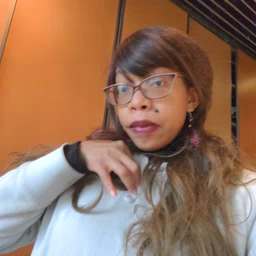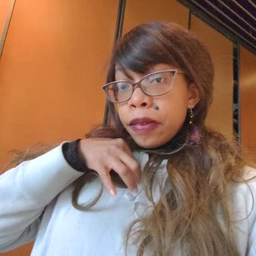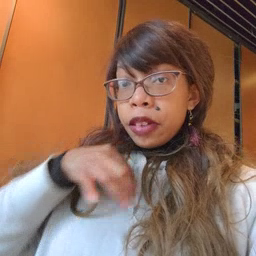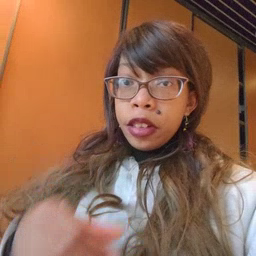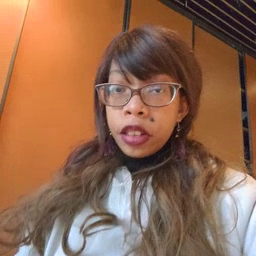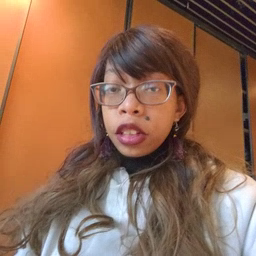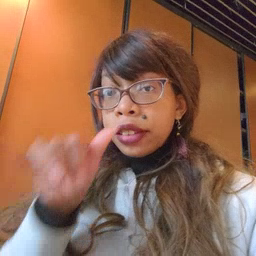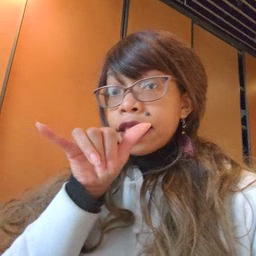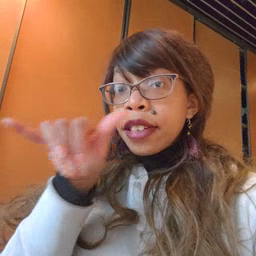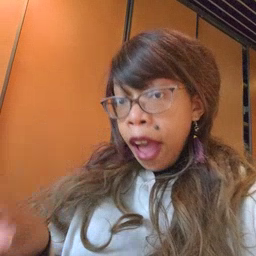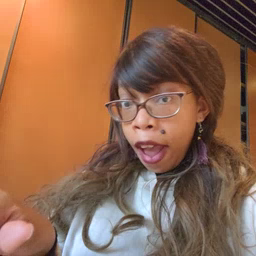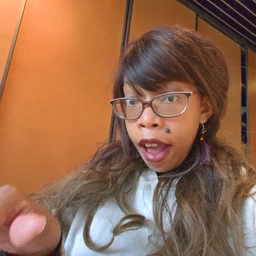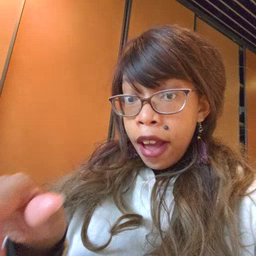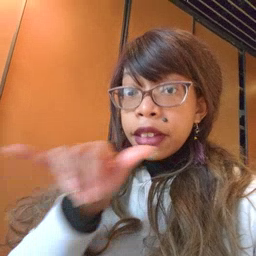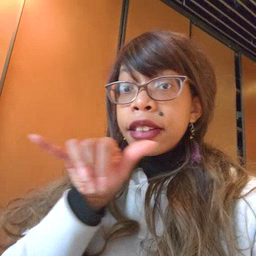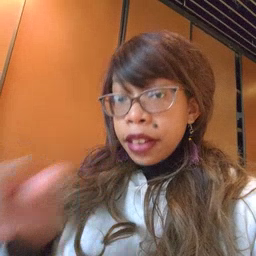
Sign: stay